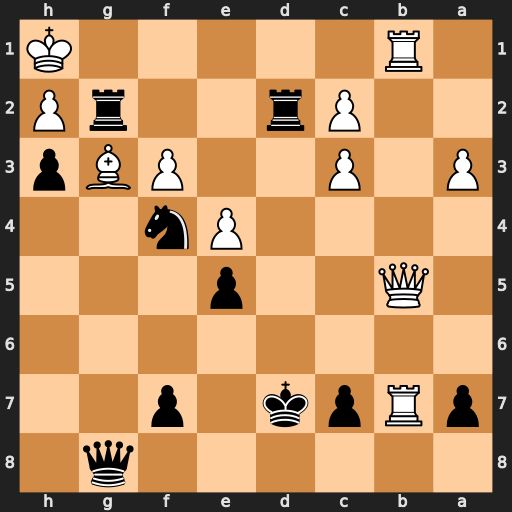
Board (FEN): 6q1/pRpk1p2/8/1Q2p3/4Pn2/P1P2PBp/2Pr2rP/1R5K
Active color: b
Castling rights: -
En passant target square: -
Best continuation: Kd6 Qb4+ Ke6 Qc4+ Kf6